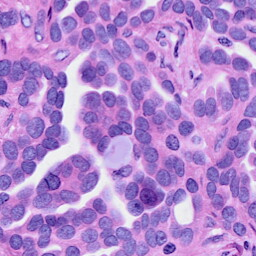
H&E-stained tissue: Ovarian